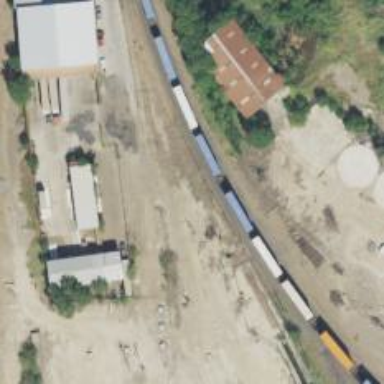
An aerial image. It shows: Railway yard used for servicing trains.